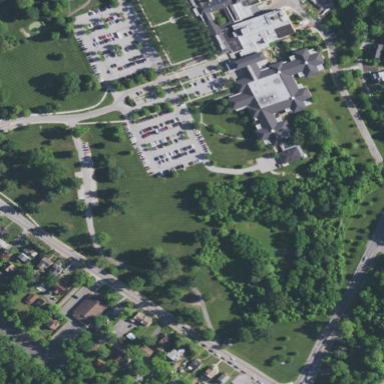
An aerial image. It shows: Healthcare facility identified as hospital.